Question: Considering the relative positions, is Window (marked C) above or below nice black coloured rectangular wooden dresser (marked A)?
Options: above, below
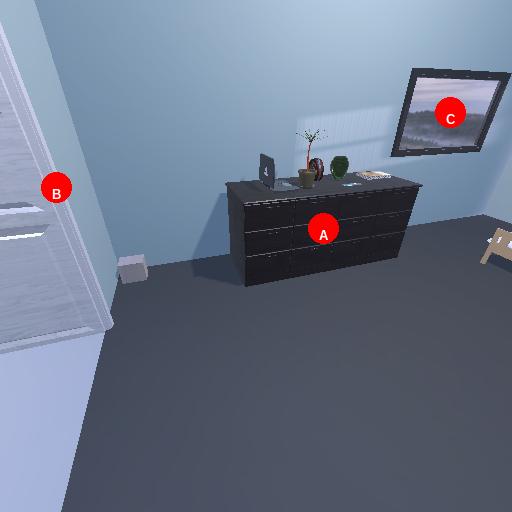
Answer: above